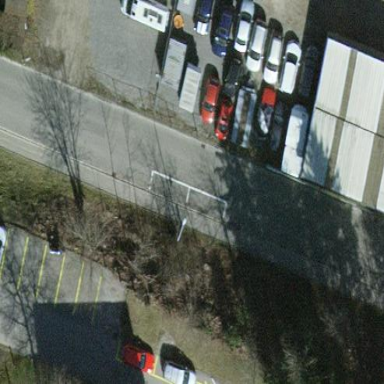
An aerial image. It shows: Asphalt parking lane.